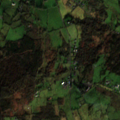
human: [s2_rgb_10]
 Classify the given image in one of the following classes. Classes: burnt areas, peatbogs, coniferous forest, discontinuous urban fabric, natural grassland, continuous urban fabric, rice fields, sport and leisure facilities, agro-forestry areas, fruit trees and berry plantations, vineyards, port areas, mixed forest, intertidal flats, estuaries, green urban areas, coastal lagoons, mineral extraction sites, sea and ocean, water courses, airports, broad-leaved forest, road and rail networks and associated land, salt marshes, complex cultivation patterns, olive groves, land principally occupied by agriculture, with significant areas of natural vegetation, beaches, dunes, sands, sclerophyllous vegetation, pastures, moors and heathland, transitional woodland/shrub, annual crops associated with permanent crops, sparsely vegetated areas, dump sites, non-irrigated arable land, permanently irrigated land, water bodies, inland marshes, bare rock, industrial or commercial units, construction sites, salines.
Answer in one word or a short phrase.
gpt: pastures, mixed forest, transitional woodland/shrub